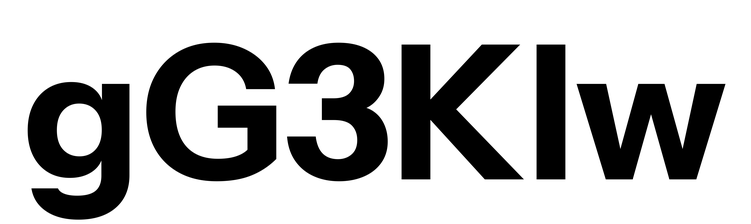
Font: InstrumentSans_Bold